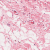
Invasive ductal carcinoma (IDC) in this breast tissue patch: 0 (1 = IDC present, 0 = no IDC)